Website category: restaurant
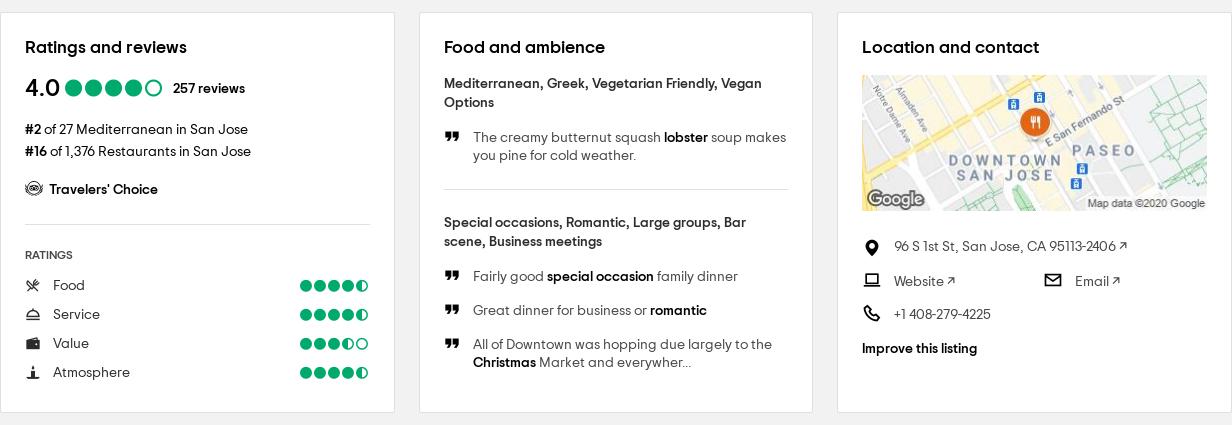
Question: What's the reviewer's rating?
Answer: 4.0

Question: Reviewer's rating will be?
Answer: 4.0

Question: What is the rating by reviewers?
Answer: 4.0

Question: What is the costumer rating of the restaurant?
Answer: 4.0

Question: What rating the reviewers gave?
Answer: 4.0

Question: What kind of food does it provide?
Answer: Mediterranean, Greek, Vegetarian Friendly, Vegan Options

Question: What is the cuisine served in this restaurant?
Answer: Mediterranean, Greek, Vegetarian Friendly, Vegan Options

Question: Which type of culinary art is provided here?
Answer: Mediterranean, Greek, Vegetarian Friendly, Vegan Options

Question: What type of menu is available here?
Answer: Mediterranean, Greek, Vegetarian Friendly, Vegan Options

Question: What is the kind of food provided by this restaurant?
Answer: Mediterranean, Greek, Vegetarian Friendly, Vegan Options

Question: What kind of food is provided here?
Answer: Mediterranean, Greek, Vegetarian Friendly, Vegan Options

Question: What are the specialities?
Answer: Mediterranean, Greek, Vegetarian Friendly, Vegan Options

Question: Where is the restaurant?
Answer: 96 S 1st St, San Jose, CA 95113-2406

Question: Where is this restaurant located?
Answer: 96 S 1st St, San Jose, CA 95113-2406

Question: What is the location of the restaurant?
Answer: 96 S 1st St, San Jose, CA 95113-2406

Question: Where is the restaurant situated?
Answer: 96 S 1st St, San Jose, CA 95113-2406

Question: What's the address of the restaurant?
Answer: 96 S 1st St, San Jose, CA 95113-2406

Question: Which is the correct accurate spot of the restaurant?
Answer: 96 S 1st St, San Jose, CA 95113-2406

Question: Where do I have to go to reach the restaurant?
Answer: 96 S 1st St, San Jose, CA 95113-2406

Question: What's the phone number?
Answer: +1 408-279-4225

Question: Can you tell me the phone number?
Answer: +1 408-279-4225

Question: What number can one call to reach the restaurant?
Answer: +1 408-279-4225

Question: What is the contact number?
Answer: +1 408-279-4225

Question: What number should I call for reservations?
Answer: +1 408-279-4225

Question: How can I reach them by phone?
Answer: +1 408-279-4225